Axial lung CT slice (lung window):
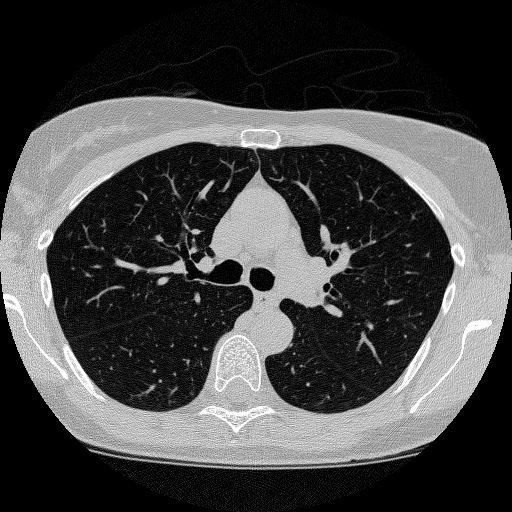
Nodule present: no